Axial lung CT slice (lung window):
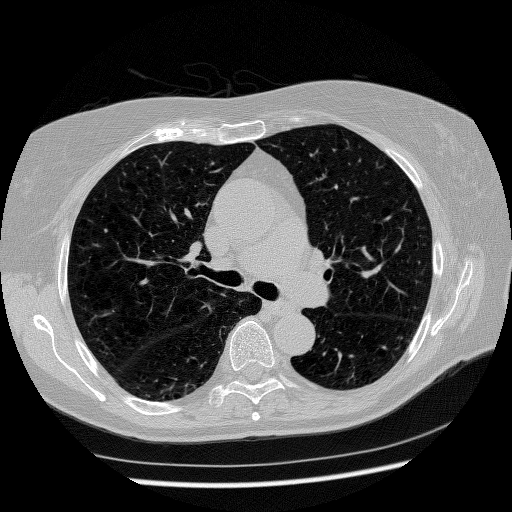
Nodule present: no